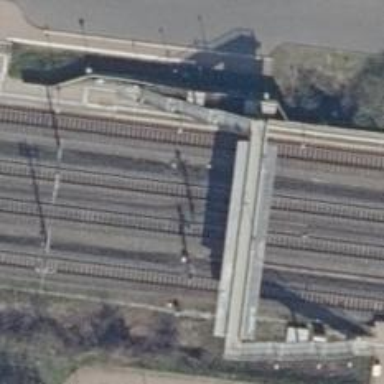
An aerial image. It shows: Railway signal.